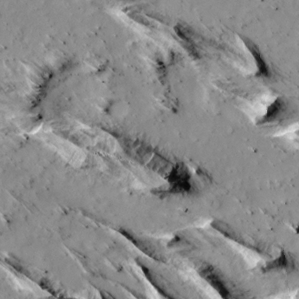
Label: non_frost